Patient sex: M
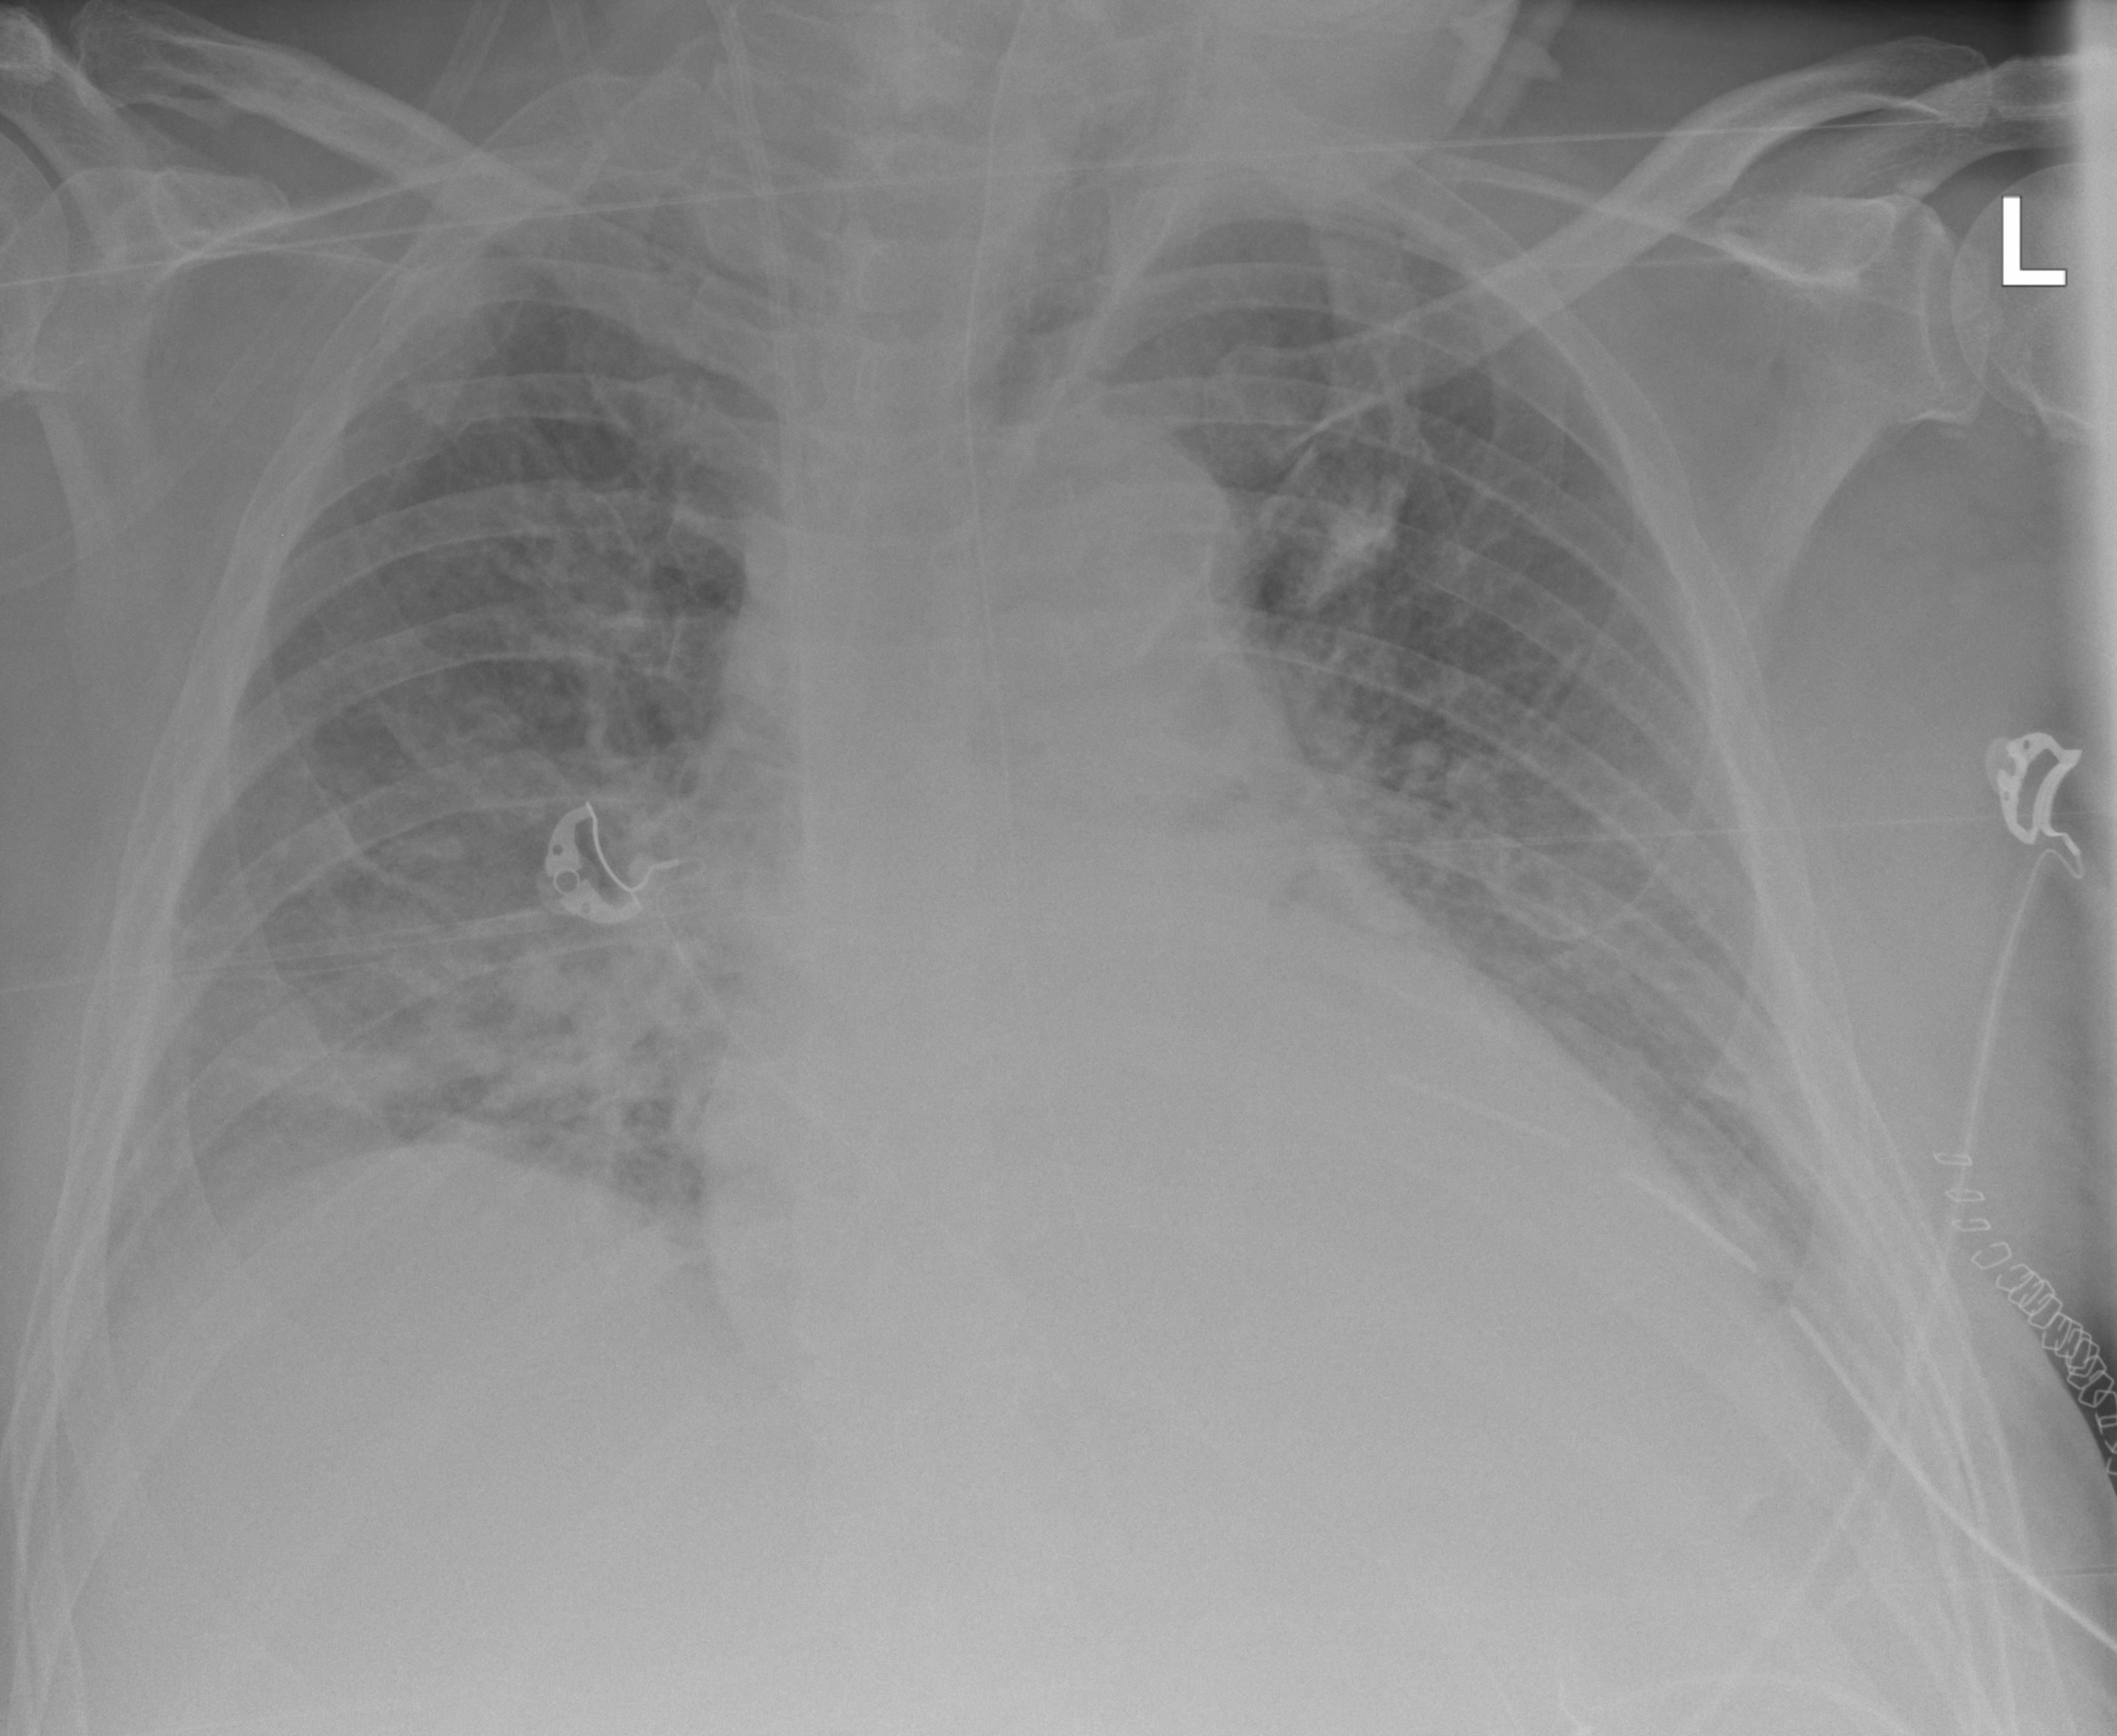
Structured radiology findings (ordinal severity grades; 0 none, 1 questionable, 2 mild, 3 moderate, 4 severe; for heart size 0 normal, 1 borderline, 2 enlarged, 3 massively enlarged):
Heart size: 2
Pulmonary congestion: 0
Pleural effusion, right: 2
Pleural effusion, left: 1
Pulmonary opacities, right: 2
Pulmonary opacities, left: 0
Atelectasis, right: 2
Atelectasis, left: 1